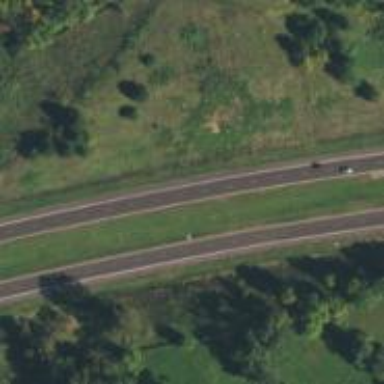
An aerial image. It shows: Motorway.